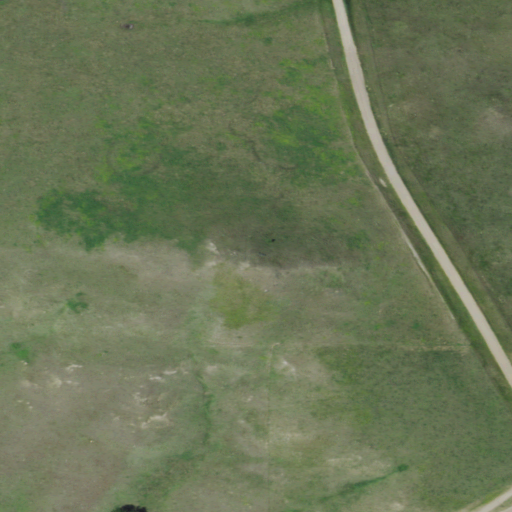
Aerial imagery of mountain in North Dakota named Thompson Butte containing grassland and open development